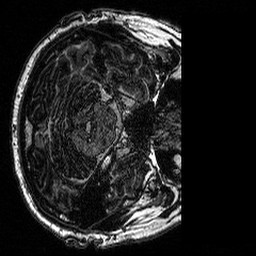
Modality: MP2RAGE
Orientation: axial
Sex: male
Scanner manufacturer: siemens
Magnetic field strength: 3 T
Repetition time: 5 s
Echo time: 0.00292 s